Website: bh-photo
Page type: store-pickup
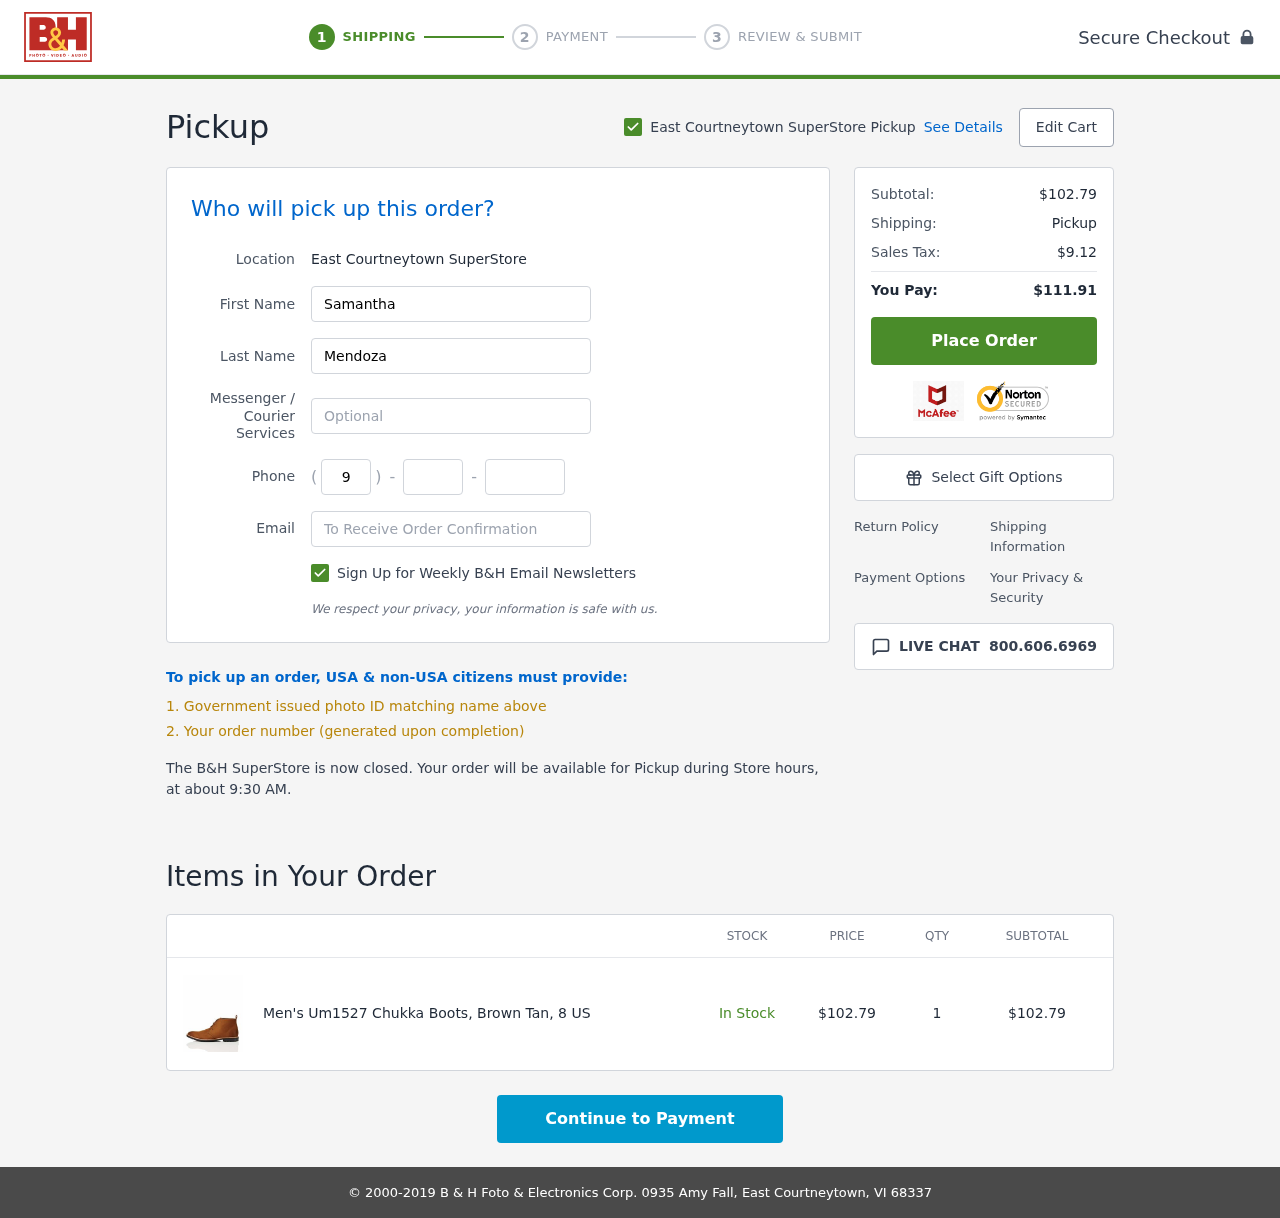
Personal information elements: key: PII_EMAIL
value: smendoza@yahoo.com
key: PII_FIRSTNAME
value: Samantha
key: PII_LASTNAME
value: Mendoza
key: PII_LOCATION1_CITY
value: East Courtneytown SuperStore Pickup
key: PII_LOCATION1_CITY
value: East Courtneytown SuperStore
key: PII_PHONE_AREA
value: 948
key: PII_PHONE_PREFIX
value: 371
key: PII_PHONE_SUFFIX
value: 5161
Product elements: key: PRODUCT1_NAME
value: Men's Um1527 Chukka Boots, Brown Tan, 8 US
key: PRODUCT1_PRICE
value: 102.79
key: PRODUCT1_QUANTITY
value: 1
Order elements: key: ORDER_SUBTOTAL
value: $102.79
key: ORDER_TAX
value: $9.12
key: ORDER_TOTAL
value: $111.91